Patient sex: M
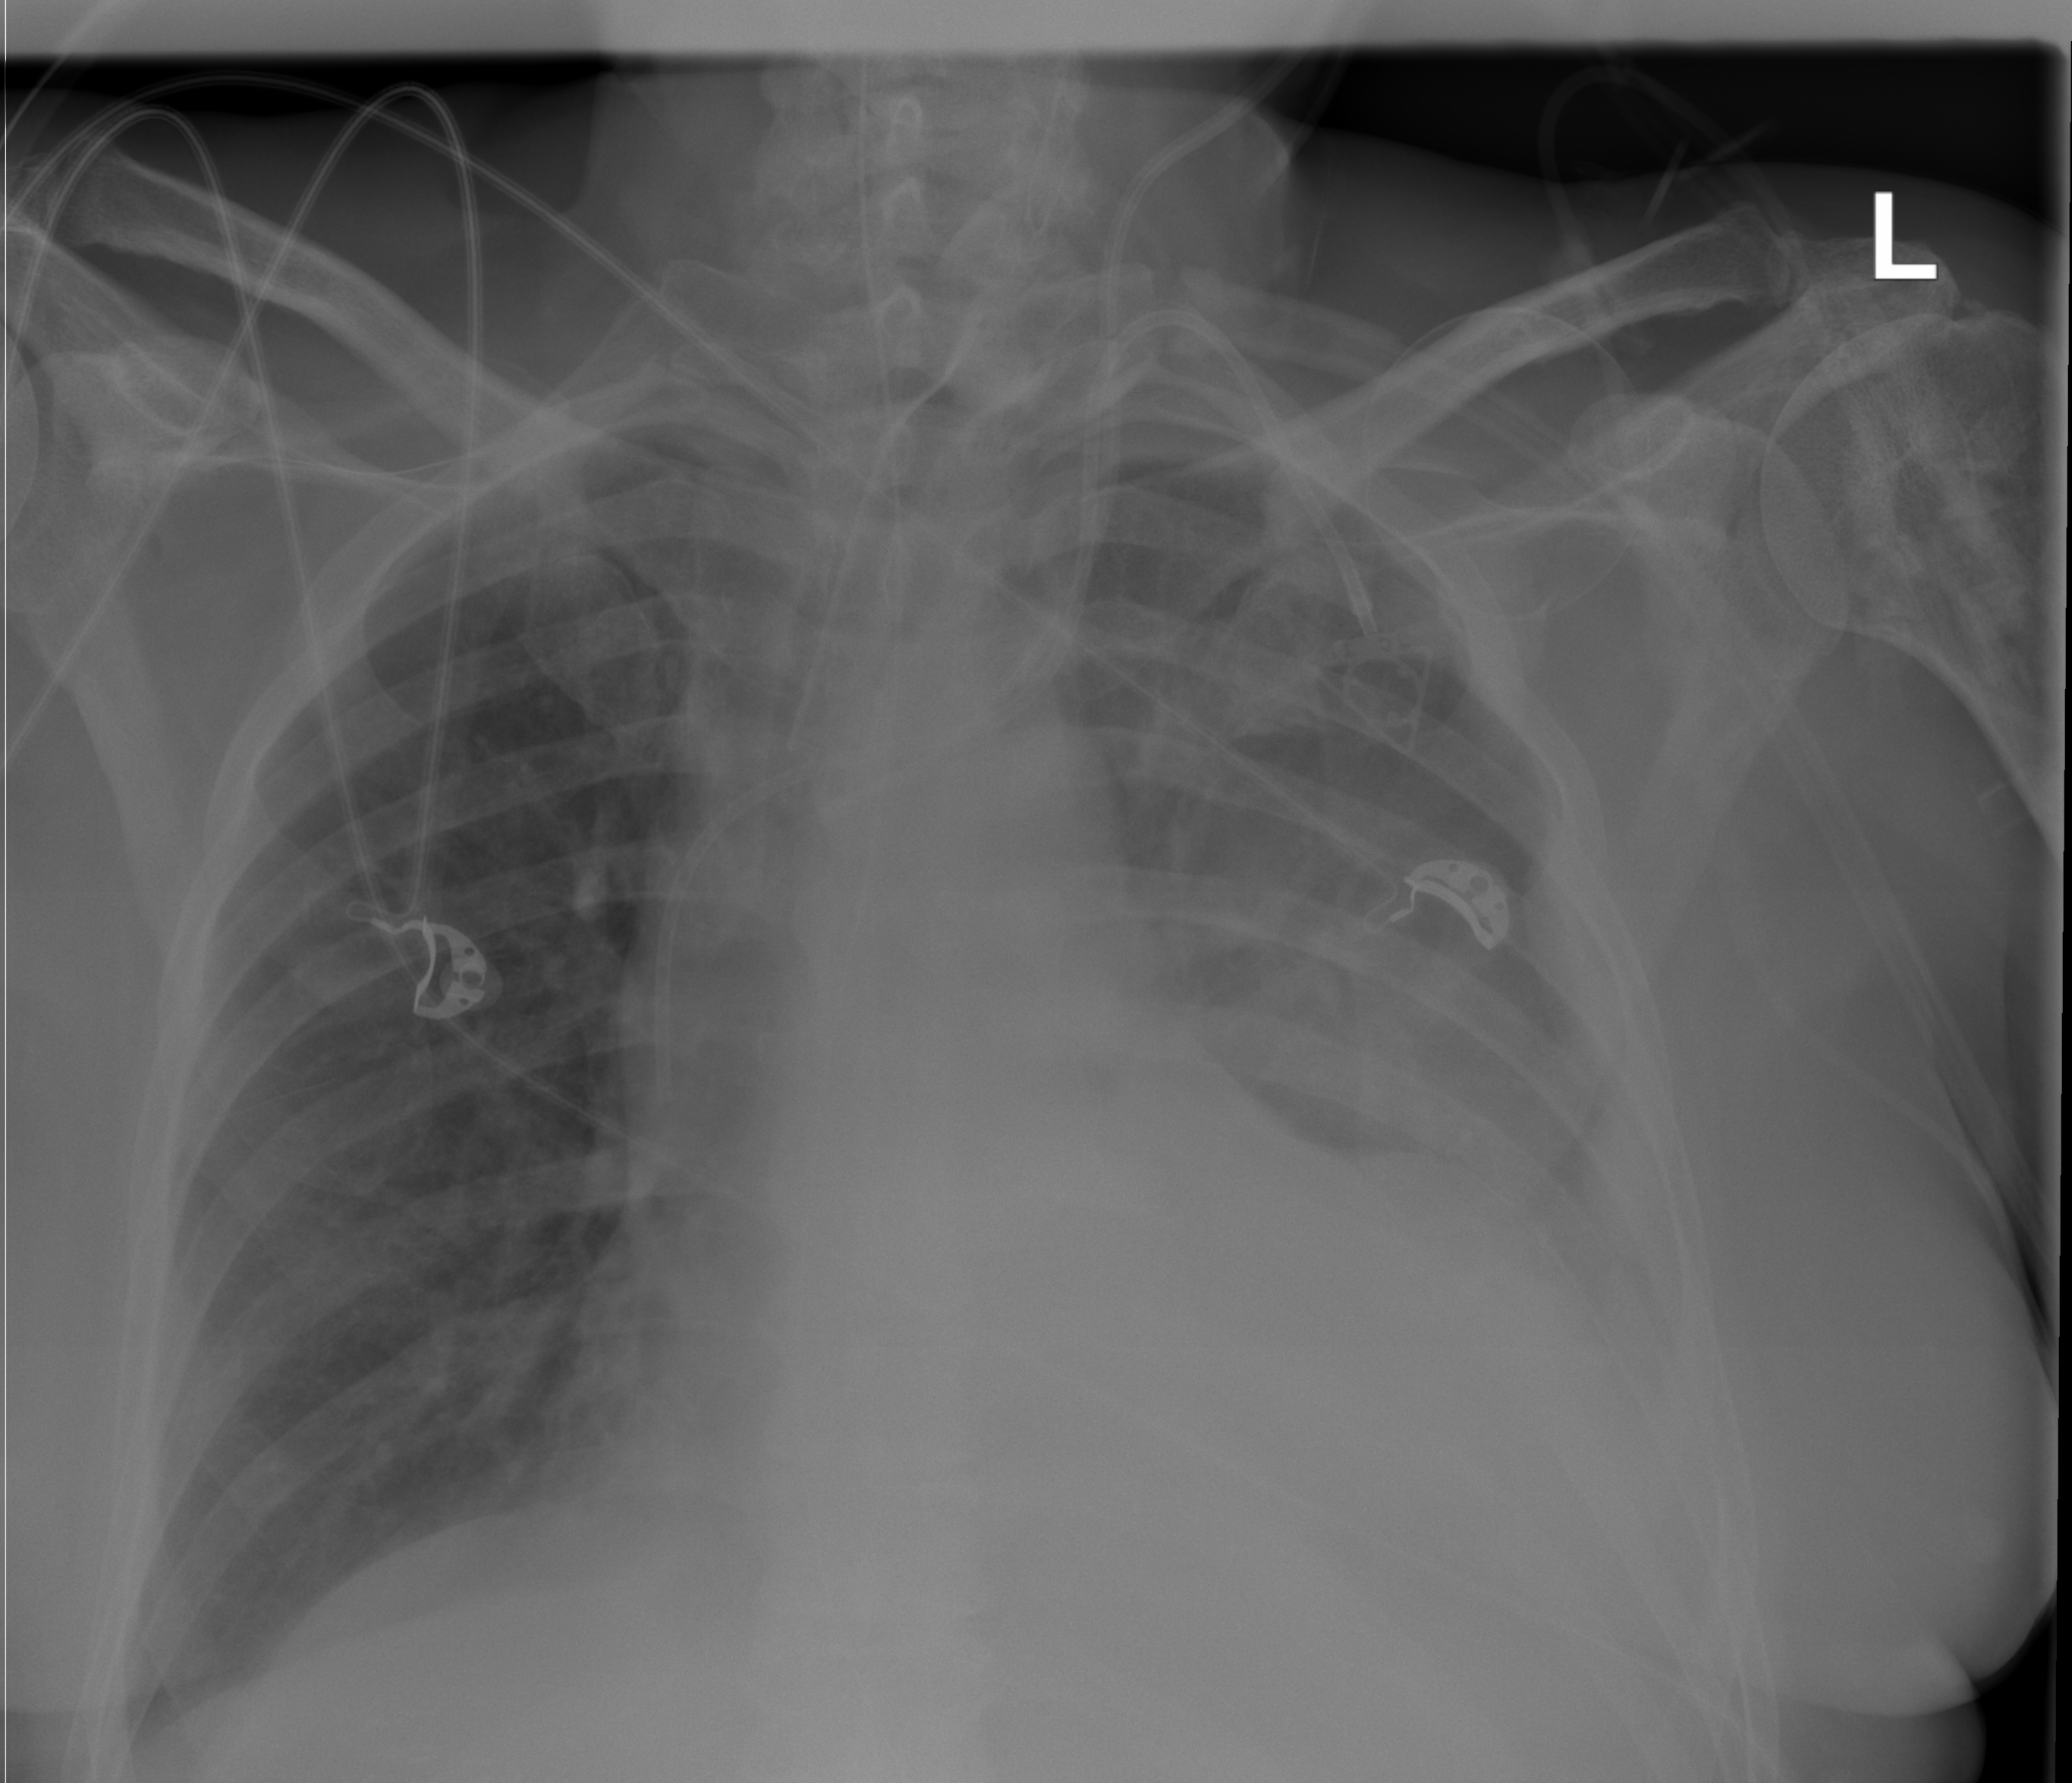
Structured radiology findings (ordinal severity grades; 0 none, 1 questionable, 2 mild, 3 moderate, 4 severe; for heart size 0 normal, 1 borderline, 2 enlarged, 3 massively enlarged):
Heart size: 2
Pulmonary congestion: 0
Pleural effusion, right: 0
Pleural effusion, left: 2
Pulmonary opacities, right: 0
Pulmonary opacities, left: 0
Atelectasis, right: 0
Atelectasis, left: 2